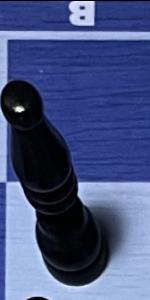
Label: Bishop_Black